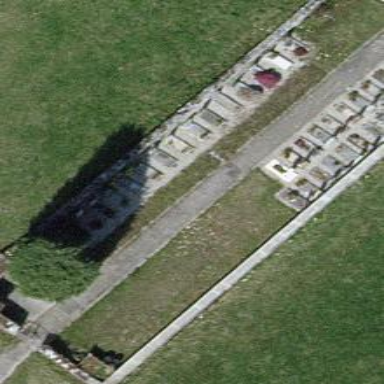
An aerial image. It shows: Cemetery.